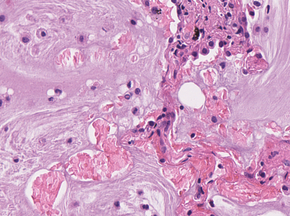
Tumor epithelial tissue: no
Tumor-associated stroma tissue: no
Normal tissue: yes